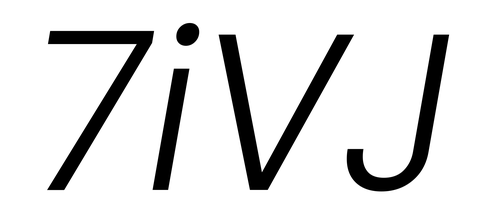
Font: Poppins-LightItalic